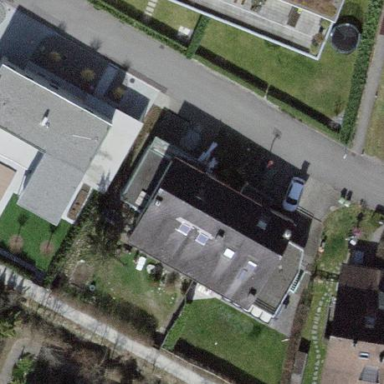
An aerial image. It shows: Building.